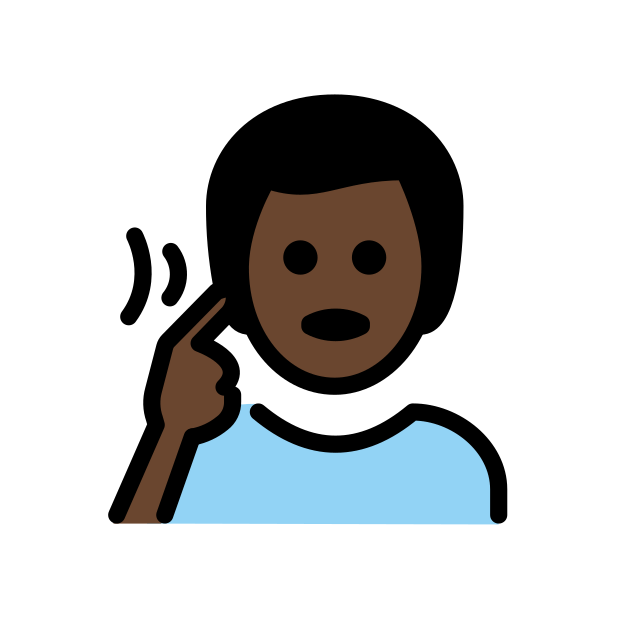
deaf man: dark skin tone